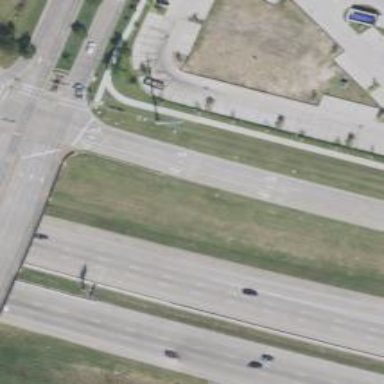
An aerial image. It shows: Secondary road with frontage road.